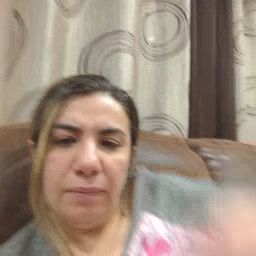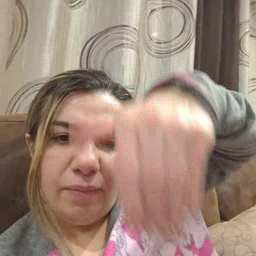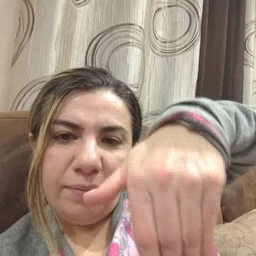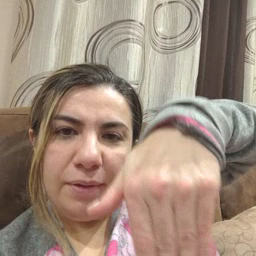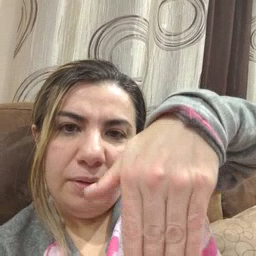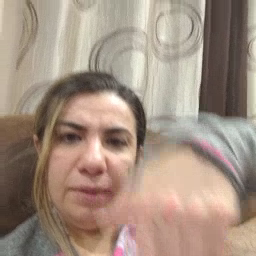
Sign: night